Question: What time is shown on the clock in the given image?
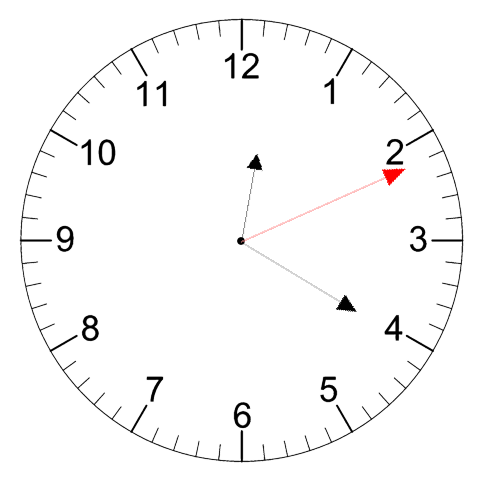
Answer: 12:20:11